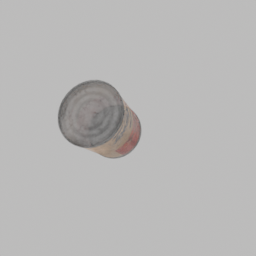
Label: tools